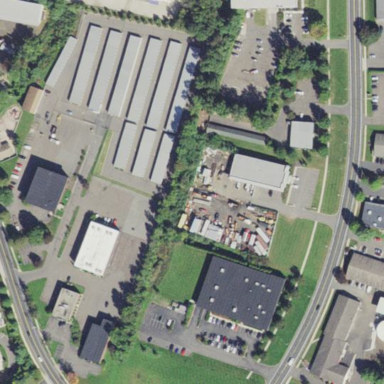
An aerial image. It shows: Industrial area.